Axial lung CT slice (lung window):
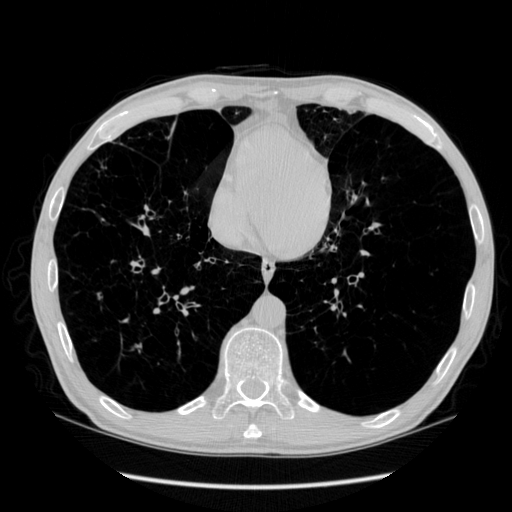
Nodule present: no